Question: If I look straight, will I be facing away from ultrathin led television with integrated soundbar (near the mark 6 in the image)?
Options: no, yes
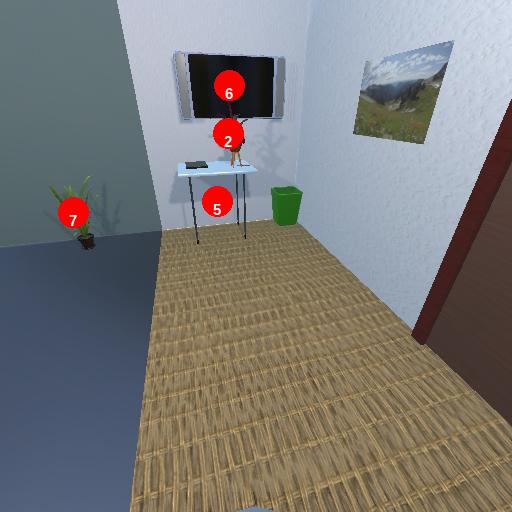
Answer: no